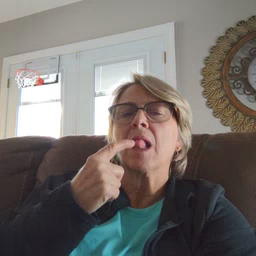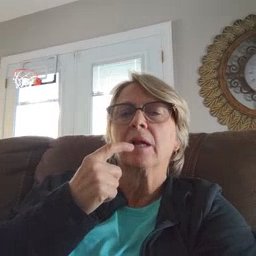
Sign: tongue